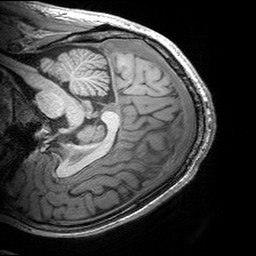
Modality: T1w
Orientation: sagittal
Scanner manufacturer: siemens
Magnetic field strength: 3 T
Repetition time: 2.53 s
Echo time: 0.00299 s